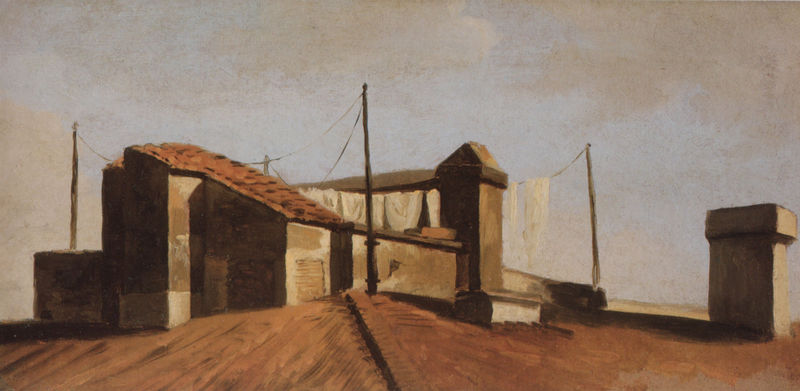
Titel: Dächer im Sonnenlicht
Künstler: Pierre Henri de Valenciennes
Standort: Paris
Institution: Musée du Louvre
Schlagwörter: blau, dunkel, gemälde, himmel, schatten, weiß, wolken, cezanne, impressionismus, landschaft, ocker, stadt, wäsche, ausschnitt, braun, grau, holz, licht, orange, dach, gebäude, haus, rot, beige, wand, falten, leinen, stein, öl, einsamkeit, horizont, wolen, einsam, hütte, sonne, land, realismus, stoff, tücher, alltag, dachziegel, kamin, schornstein, spanien, sommer, schlagschatten, ansicht, hopper, italien, süden, trocknen, vedute, wäscheleine, leine, mast, hitze, verlassen, wüste, dächer, mauer, ziegel, hof, amerika, schlot, masten, querformat, seile, detail, stimmung, laken, impression, pfosten, stangen, einöde, kabel, seil, strommast, technik, ödnis, pinsel, pinselduktus, senkrecht, fragment, villa, ziegeln, ziegelsteine, stäbe, ziegeldach, schräge, mediterran, telefon, wohnen, bauten, schindeln, aufsatz, toskana, dachschräge, milieu, dachterrasse, drähte, stromleitung, first, dachgarten, bevölkerung, leitung, einfachheit, farm, unterwäsche, betttücher, dachlandschaft, telefonleitung, wäschestück, alltagsleben, dachzielge, dennis hopper, wäschestük